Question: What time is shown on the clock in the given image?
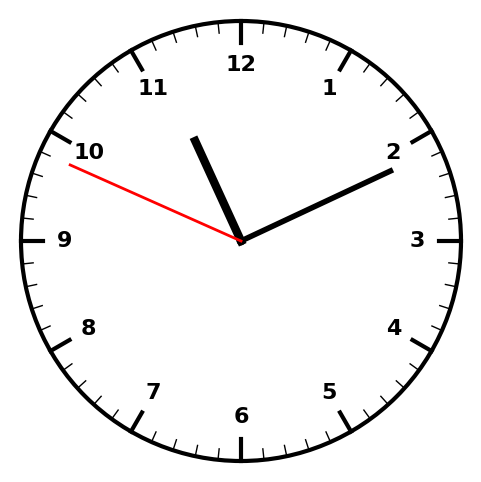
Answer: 11:10:49